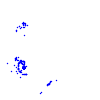
Particle: proton